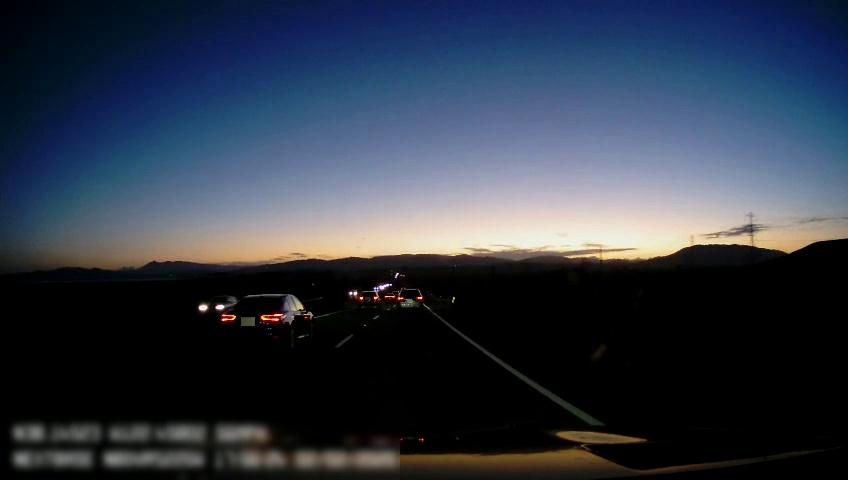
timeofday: Dusk/Dawn/Twilight
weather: Sunny
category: Drivable Space
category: Vehicles | Car
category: Vehicles | Car
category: Vehicles | Car
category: Vehicles | SUV
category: Vehicles | SUV
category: Vehicles | Car
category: Lanes | Alternate Lane
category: Lanes | Current Lane
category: Lanes | Current Lane